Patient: sex M, age 46
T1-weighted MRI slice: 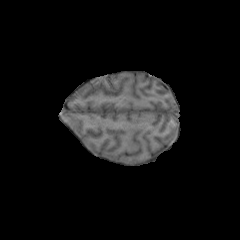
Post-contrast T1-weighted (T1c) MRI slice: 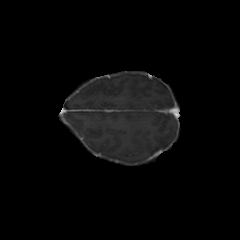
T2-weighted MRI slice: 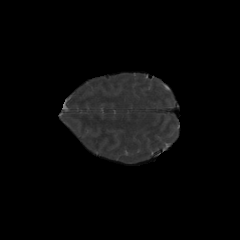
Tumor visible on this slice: no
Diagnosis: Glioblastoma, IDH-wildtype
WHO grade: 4